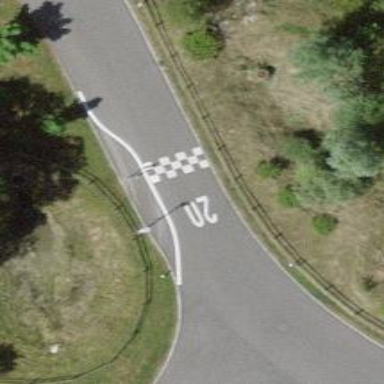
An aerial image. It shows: Chicane for traffic calming.